You are looking at a signal-to-image encoding: consecutive vibration samples arranged as the rows of a grayscale square. What is the most likely bearing condition (normal, inner_race, outer_race, ball)?
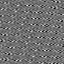
Answer: inner_race